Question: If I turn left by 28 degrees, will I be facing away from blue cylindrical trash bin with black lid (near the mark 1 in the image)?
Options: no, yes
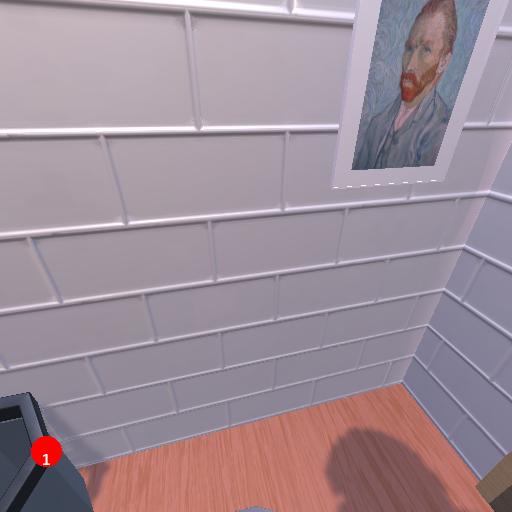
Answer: no